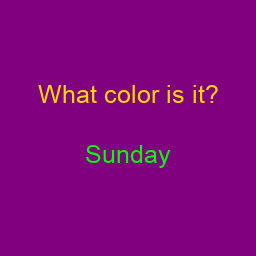
Color: lime
Background color: purple
Question text color: gold